Question: I have a requirement that the logout url must be visible only in bottom for every section of it like on "Account Information","Address Book", "My Orders" similar for all.

How to do this?
Where should I write
'''
action method="addLink" translate="label title" module="customer"><label>Log Out</label><url helper="customer/getLogoutUrl"/><title>Log Out</title><prepare/><urlParams/><position>100</position></action>
'''
in My 'customer.xml' file.
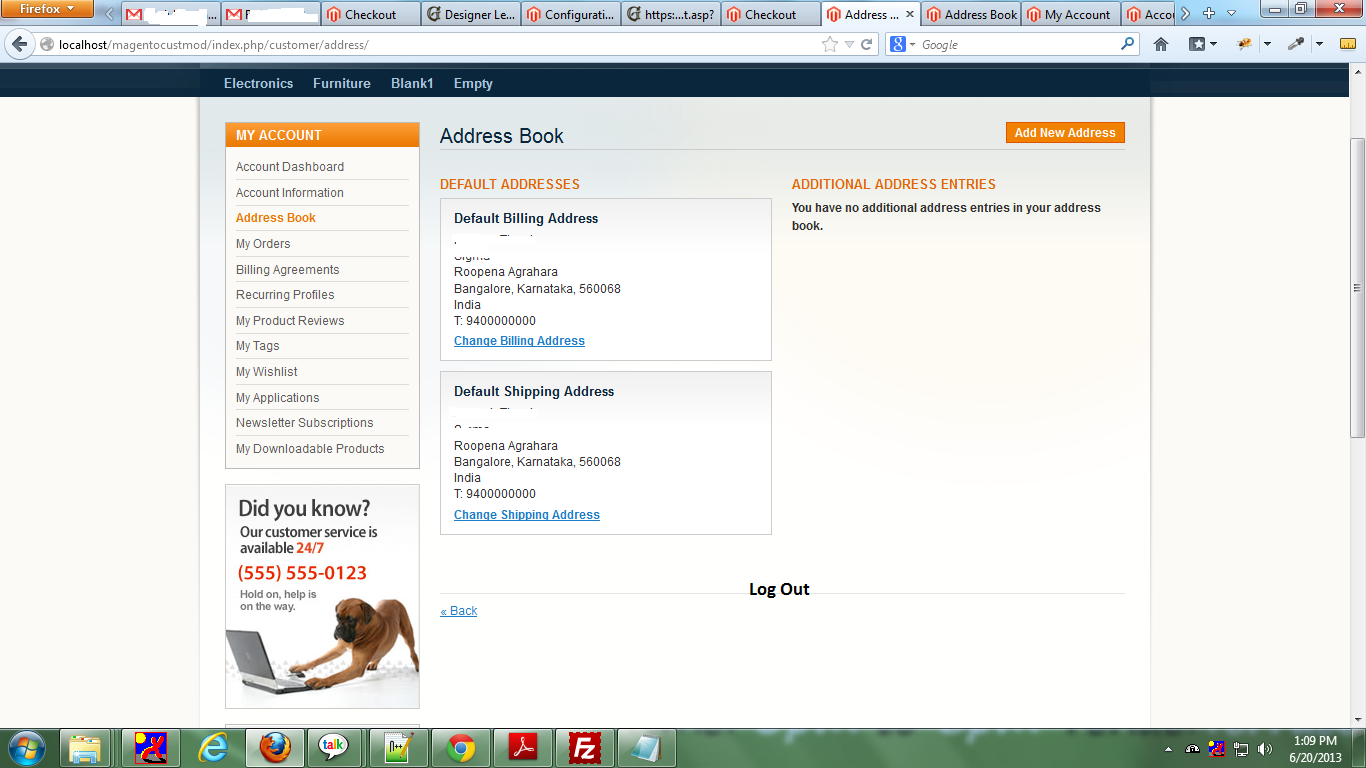
Answer: You can remove the block 'customer_logged_in' in customer.xml and then you can add/make a block in customer.xml like this.
'''
<reference name="content">
<block type="page/html_wrapper" name="my.account.wrapper" translate="label">
<label>My Account Wrapper</label>
<action method="setElementClass"><value>my-account</value></action>
<block type="core/template" name="logout_link" template="customer/logout_link.phtml"/>
</block>
</reference>
'''
And the content of the logout_link.phtml would be something like,
'''
<?php
$loggedIn = $this->helper("customer")->isLoggedIn();
if($loggedIn == 1){
echo "<a href="".Mage::getBaseUrl()."customer/account/logout/" >LOGOUT</a>";
}else{
echo "<a href="".Mage::getBaseUrl()."customer/account/" >LOGIN</a>";
}?>
'''
....